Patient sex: M
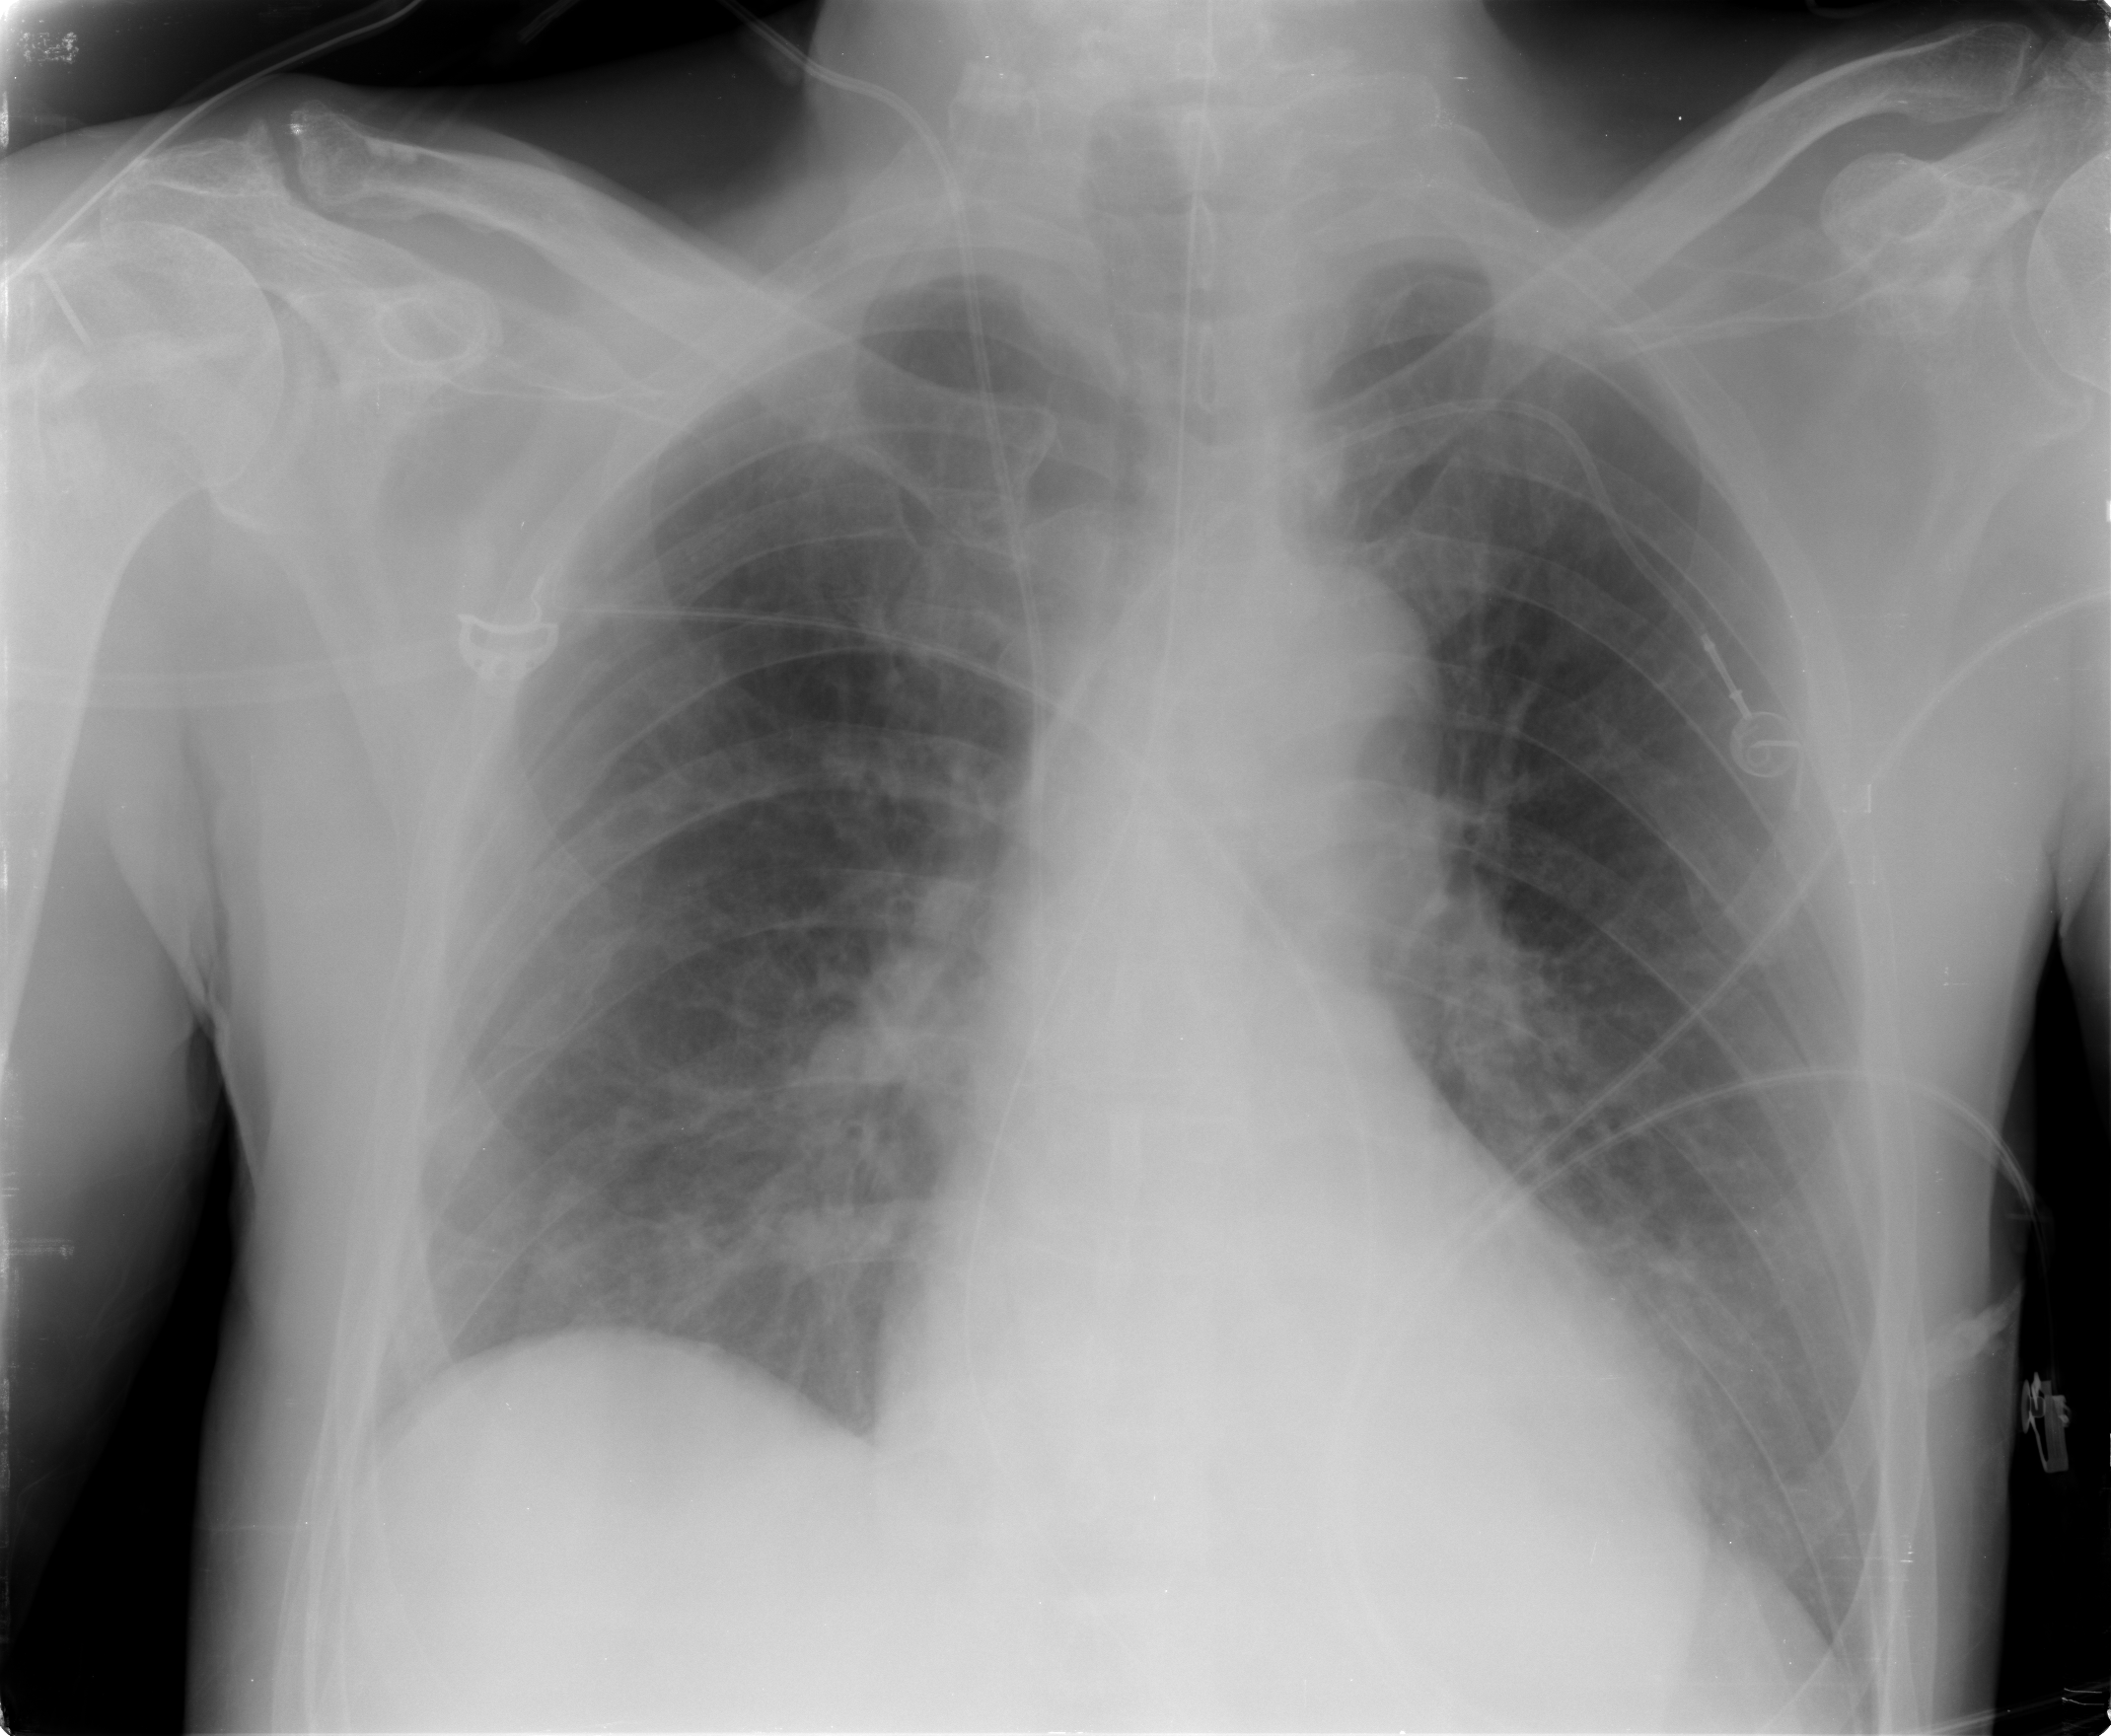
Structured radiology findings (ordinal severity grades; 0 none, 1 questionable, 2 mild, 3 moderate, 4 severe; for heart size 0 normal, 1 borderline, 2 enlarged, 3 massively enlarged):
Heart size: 0
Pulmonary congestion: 0
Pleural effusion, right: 0
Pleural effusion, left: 0
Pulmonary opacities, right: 0
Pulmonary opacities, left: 0
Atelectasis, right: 1
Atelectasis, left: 0